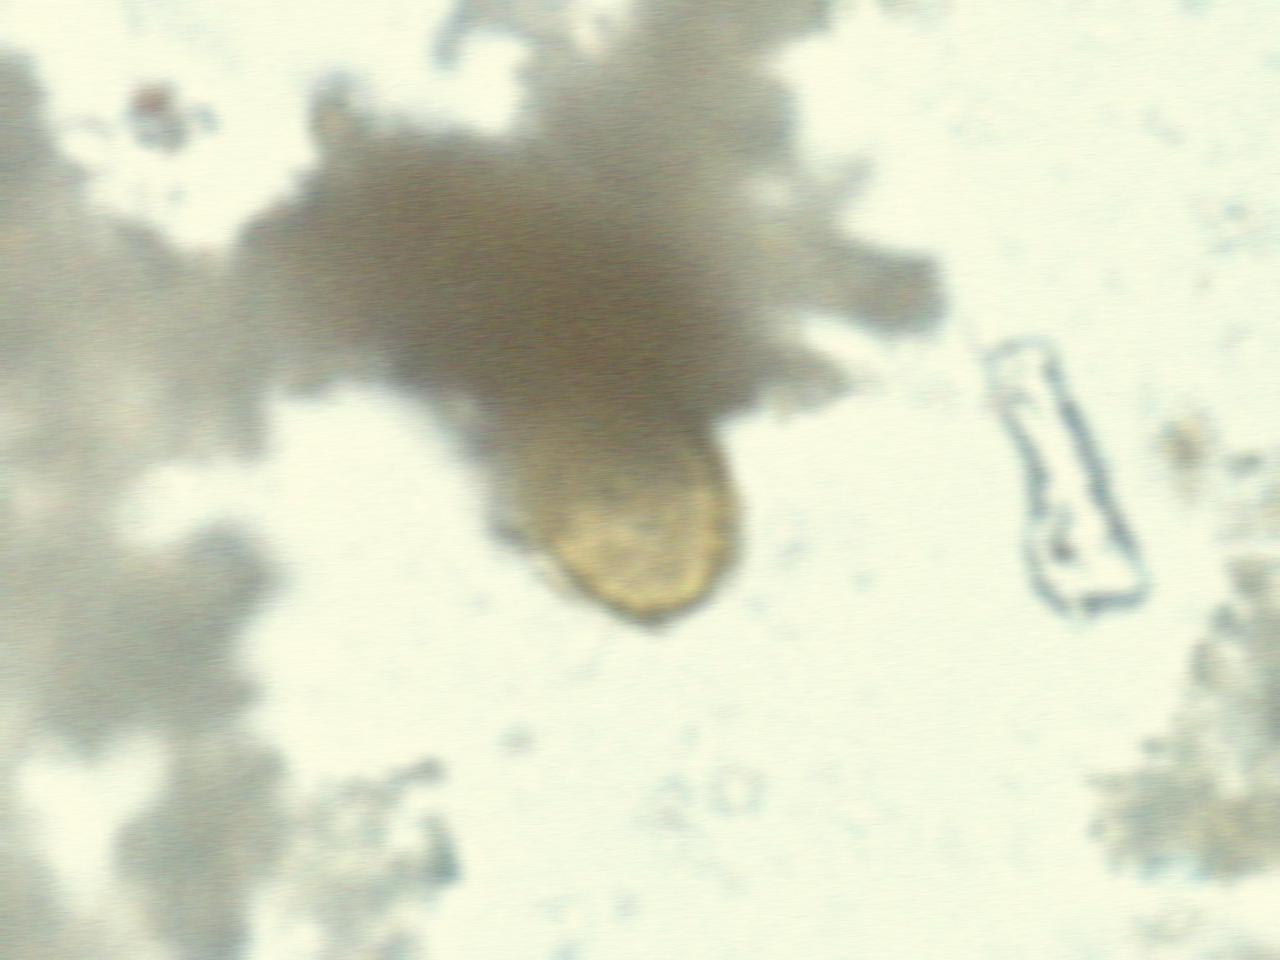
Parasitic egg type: Ascaris lumbricoides